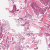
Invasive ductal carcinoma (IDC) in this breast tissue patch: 0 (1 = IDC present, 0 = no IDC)